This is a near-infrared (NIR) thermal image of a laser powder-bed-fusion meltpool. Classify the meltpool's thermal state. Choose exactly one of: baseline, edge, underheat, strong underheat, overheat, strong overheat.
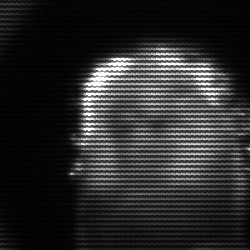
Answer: baseline